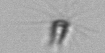
Label: Calciopappus